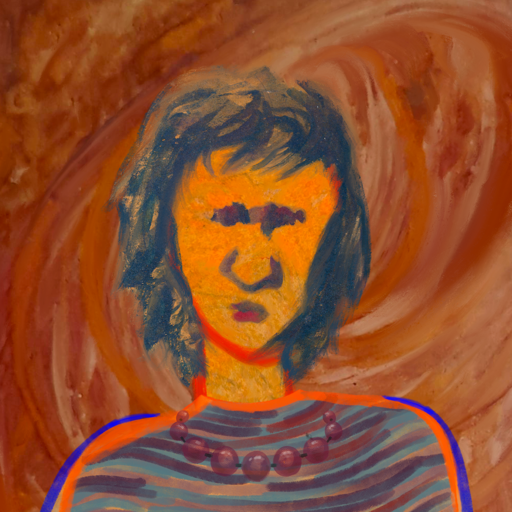
Background: Pious_Lady, Head And Neck Front: Sisters, Face Front: In_The_Sun, Bust: Experience, Hair Front: InTheSun, Head Accessory: Blank, Second Necklace: Blank, Necklace: Irani_2, Baby: Blank